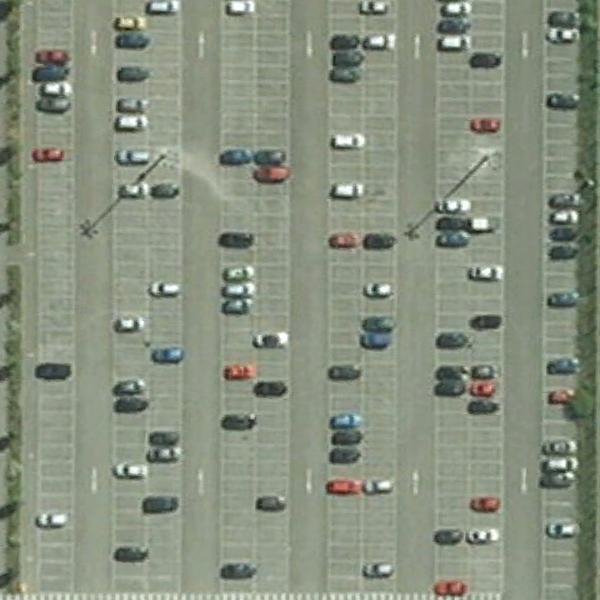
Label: Parking